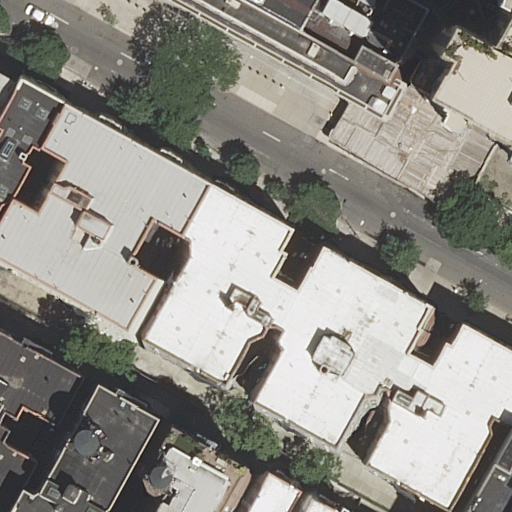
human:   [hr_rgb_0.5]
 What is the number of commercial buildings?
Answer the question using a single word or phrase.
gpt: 0

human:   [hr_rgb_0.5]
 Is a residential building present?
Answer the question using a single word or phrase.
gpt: yes

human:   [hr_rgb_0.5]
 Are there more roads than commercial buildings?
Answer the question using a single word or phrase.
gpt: yes

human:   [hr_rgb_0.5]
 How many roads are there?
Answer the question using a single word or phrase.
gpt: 1

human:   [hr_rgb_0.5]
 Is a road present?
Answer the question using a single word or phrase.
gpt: yes

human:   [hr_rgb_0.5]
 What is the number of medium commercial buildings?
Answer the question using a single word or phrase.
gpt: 0

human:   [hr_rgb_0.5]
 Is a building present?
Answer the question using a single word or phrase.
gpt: yes

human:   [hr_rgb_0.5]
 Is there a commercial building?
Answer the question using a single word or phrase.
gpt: no

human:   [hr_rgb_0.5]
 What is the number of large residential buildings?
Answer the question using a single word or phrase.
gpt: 3

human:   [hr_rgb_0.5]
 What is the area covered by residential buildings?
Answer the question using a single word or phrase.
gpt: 6673m2

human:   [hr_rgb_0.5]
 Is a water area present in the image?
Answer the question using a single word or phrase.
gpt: no

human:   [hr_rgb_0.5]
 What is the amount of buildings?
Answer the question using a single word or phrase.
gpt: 12

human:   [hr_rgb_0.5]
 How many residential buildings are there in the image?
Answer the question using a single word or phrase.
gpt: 12

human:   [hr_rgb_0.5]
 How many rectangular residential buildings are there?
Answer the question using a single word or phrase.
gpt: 4

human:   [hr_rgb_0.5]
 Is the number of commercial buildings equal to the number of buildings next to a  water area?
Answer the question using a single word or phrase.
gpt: yes

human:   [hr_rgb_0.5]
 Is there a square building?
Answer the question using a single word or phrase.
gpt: no

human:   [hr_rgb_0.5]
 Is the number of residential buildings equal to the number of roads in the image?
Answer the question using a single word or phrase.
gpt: no

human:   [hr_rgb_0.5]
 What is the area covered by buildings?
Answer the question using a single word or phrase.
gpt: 6673m2

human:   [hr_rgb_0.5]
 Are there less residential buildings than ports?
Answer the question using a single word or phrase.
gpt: no

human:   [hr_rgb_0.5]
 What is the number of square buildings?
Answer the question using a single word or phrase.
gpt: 0

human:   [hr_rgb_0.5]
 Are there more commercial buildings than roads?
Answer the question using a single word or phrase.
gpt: no

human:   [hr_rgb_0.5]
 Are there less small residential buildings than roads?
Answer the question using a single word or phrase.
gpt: no

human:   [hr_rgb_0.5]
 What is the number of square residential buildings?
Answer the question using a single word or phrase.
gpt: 0

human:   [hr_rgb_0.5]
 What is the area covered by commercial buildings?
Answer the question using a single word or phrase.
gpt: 0m2

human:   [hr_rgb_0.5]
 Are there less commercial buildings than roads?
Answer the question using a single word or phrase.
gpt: yes

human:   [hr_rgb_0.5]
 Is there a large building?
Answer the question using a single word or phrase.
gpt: yes

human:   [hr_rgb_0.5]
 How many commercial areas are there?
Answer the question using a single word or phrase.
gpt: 0

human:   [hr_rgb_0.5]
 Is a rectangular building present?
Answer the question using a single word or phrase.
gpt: yes

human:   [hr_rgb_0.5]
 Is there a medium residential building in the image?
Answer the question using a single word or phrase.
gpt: yes

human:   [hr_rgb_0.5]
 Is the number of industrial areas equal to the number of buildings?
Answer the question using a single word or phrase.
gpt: no

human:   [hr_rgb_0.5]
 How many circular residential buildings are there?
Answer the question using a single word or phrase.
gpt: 0

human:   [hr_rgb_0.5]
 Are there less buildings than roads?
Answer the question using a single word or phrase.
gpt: no

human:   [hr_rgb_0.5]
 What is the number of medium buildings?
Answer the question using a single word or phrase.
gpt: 5

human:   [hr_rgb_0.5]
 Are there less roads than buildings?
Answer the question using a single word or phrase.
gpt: yes

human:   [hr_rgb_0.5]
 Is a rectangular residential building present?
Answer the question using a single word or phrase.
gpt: yes

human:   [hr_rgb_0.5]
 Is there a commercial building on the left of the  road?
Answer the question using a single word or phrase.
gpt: no

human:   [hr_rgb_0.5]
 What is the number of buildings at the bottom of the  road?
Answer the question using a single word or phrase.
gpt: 7

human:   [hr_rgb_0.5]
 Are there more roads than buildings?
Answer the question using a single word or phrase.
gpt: no

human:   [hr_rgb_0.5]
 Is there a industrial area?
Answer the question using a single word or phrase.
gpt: no

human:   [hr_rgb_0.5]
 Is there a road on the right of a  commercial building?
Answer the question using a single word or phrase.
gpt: no

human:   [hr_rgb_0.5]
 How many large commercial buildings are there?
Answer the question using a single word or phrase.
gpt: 0

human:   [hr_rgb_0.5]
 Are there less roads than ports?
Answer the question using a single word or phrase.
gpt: no

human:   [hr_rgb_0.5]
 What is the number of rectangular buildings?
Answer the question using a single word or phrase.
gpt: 4

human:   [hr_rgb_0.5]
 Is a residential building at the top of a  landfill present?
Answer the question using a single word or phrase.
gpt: no

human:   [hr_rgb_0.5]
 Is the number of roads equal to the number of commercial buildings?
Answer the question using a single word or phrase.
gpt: no

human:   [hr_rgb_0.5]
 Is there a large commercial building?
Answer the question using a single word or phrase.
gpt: no

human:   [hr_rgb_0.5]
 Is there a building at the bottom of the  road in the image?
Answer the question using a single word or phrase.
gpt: yes

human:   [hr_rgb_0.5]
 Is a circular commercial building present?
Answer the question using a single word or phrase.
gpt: no

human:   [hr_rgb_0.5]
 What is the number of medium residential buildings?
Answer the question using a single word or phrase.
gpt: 5

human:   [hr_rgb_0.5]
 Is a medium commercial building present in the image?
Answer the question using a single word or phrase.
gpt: no

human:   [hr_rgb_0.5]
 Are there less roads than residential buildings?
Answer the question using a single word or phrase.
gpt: yes

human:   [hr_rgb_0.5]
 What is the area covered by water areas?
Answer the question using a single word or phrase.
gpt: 0m2

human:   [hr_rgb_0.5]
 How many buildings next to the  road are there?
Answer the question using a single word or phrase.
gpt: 12

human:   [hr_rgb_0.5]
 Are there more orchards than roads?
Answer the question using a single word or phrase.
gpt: no

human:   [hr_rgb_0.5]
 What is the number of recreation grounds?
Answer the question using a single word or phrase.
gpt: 0

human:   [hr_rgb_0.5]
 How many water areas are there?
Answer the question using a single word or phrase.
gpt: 0

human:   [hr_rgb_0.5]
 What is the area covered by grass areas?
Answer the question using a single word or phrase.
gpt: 0m2

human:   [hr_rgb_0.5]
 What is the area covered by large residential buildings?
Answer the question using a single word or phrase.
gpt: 5202m2

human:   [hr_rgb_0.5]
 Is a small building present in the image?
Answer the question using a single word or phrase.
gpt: yes

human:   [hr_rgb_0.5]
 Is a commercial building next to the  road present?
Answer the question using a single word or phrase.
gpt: no

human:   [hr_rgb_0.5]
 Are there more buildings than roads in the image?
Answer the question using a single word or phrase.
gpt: yes

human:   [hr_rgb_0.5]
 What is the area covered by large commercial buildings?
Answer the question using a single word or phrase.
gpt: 0m2

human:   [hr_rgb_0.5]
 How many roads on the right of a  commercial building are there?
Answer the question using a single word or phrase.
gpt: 0

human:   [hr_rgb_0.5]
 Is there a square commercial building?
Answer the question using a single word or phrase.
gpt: no